Fundus camera: zeiss
Shooting center: fovea
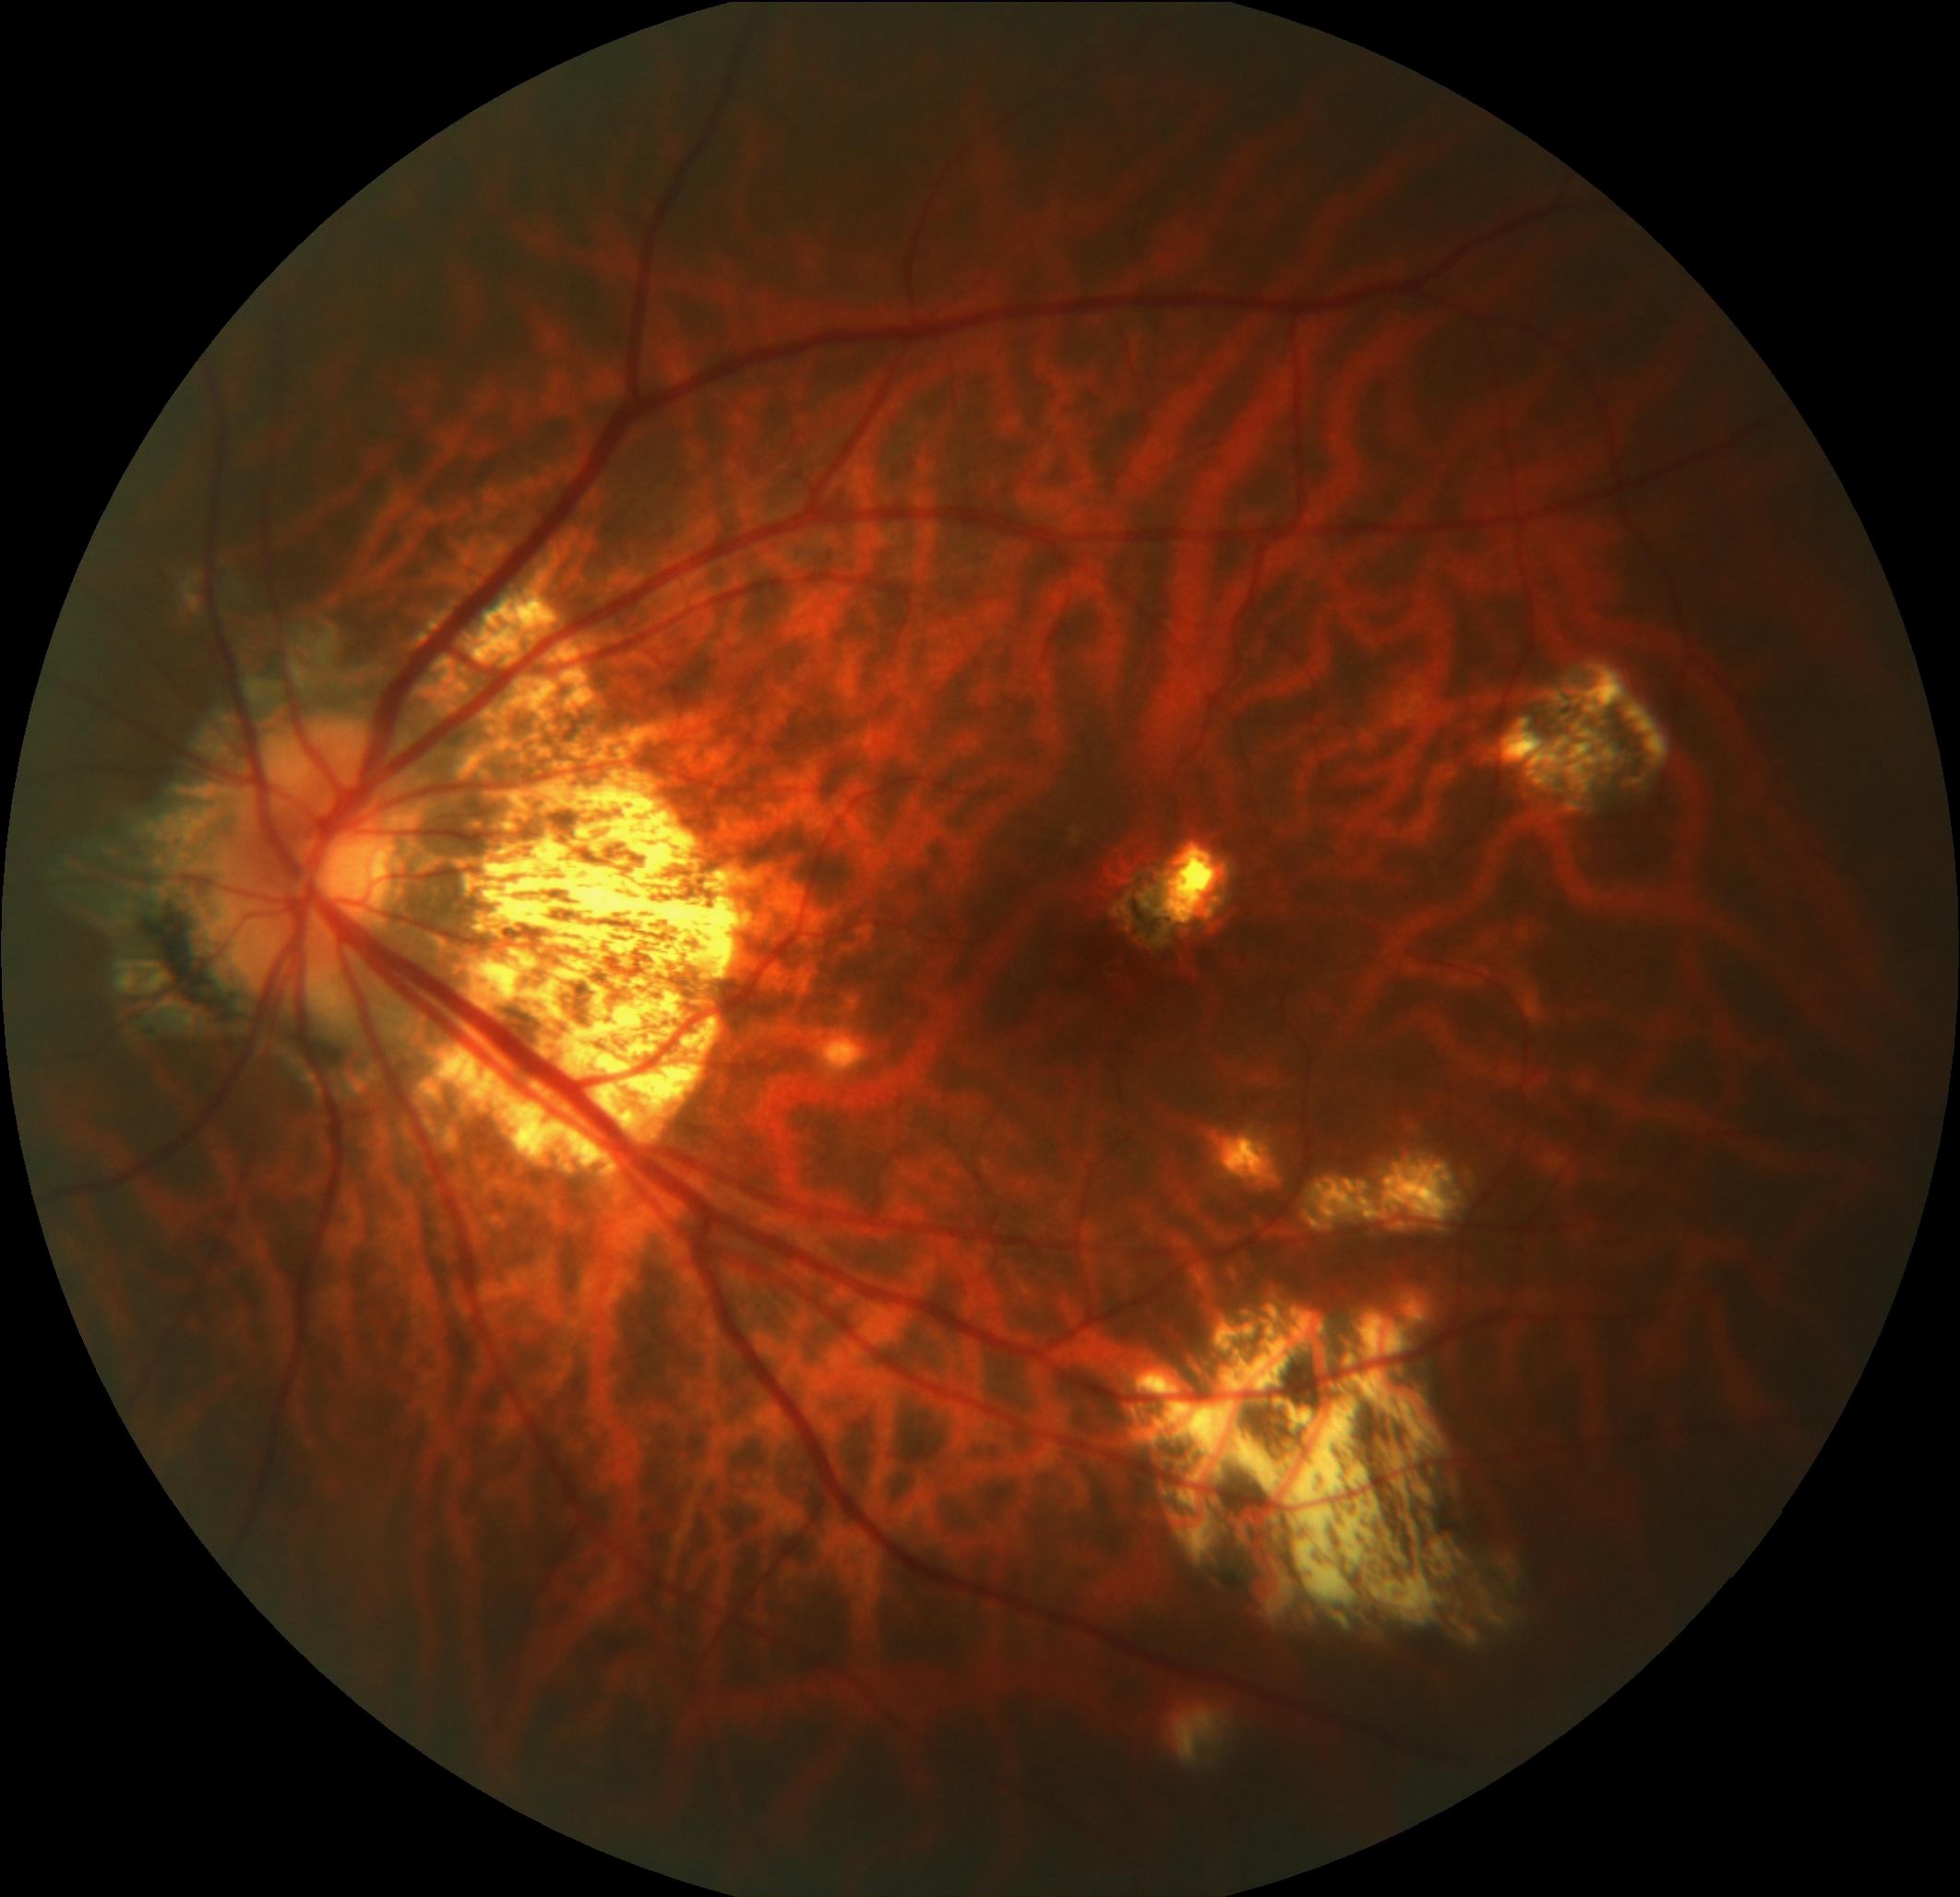
Pathologic myopia: yes
Patchy retinal atrophy: present
Retinal detachment: absent